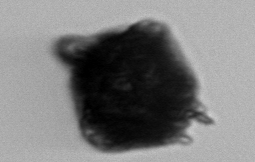
Label: Gonyaulax